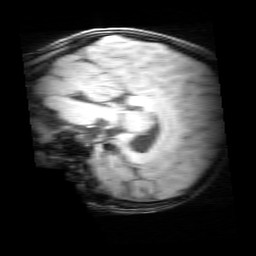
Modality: MP2RAGE
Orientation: sagittal
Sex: male
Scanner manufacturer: siemens
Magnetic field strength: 3 T
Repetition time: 5 s
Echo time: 0.00368 s